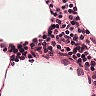
Metastatic tissue present: no